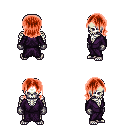
a pixel art fantasy rpg character, male body template, skeleton, purple robe, white pants, red long bangs hairstyle, metal gloves, four views (front, back, left, right), 2x2 character sprite sheet, small pixel art, hard edges, no anti-aliasing